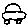
Label: car